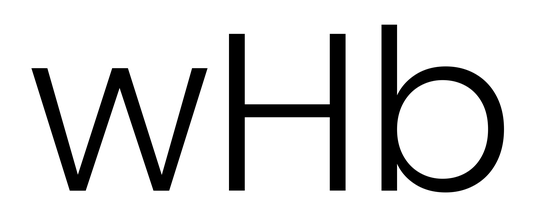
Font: Poppins-Light